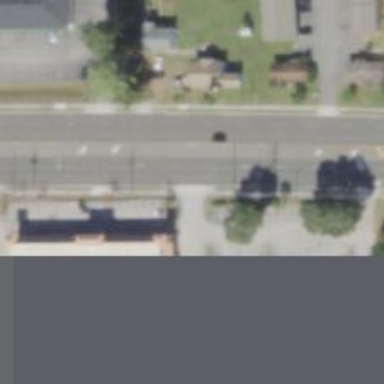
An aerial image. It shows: Unmarked road crossing.